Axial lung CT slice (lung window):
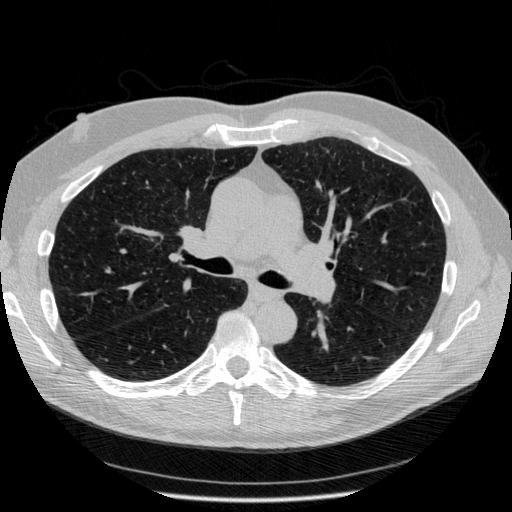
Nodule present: no